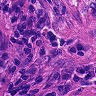
Metastatic tissue present: yes